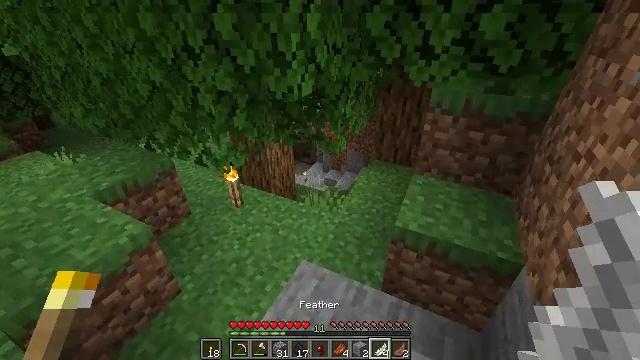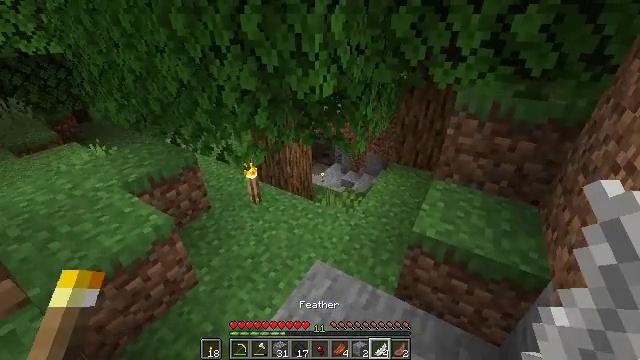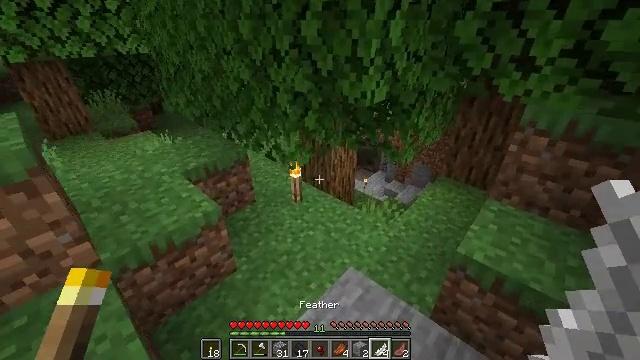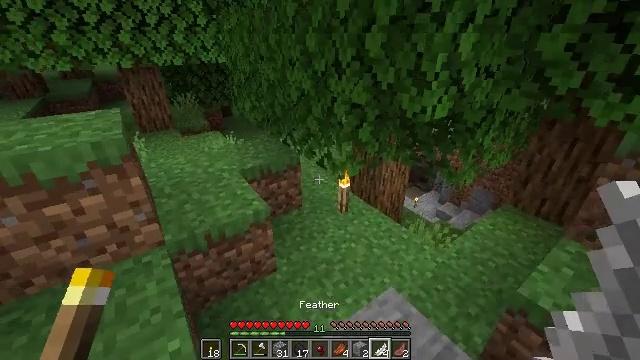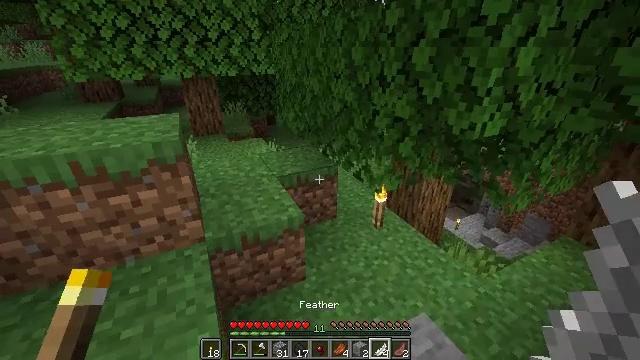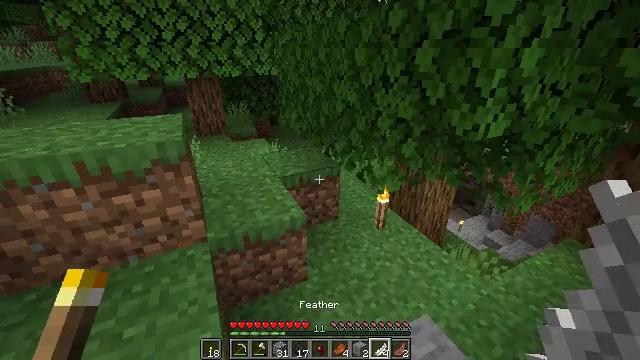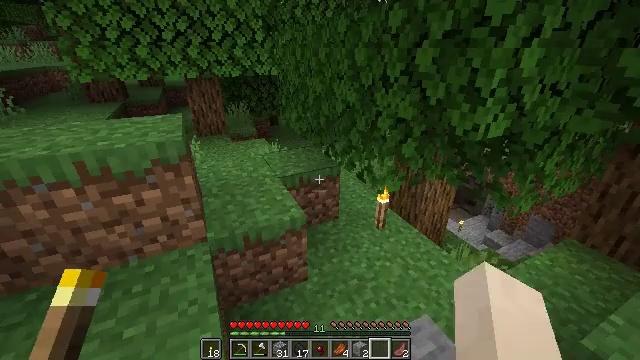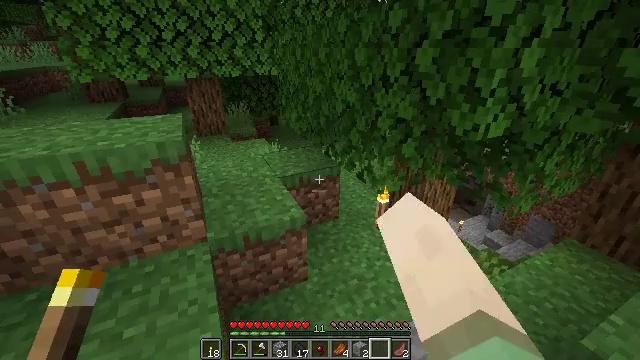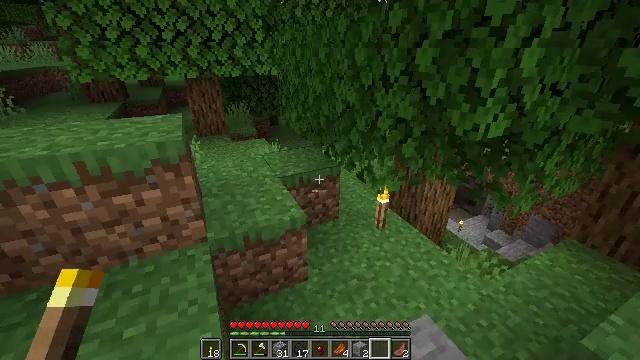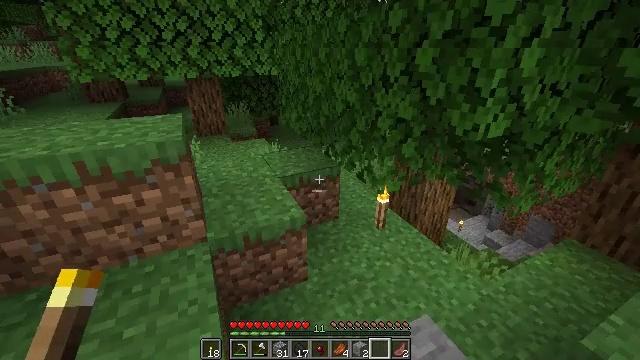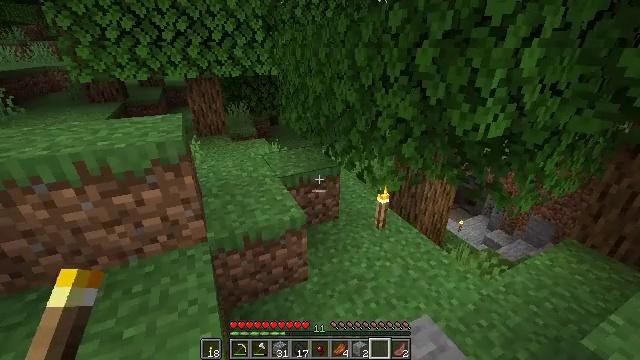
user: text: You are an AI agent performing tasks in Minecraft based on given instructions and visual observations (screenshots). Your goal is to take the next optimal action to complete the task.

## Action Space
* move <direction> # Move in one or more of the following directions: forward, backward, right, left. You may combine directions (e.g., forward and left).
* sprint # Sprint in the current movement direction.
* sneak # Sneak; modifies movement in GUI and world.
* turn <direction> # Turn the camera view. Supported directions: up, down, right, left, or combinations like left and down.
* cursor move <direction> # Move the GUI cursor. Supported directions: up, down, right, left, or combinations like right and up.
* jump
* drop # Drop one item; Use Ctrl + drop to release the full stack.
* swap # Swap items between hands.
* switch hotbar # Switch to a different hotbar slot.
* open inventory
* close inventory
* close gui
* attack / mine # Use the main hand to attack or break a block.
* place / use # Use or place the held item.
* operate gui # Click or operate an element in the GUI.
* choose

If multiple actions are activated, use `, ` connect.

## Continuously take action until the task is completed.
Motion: motion action
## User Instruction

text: Remove a feather from the inventory.
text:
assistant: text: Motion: sprint, turn left
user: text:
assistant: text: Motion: sprint, turn left
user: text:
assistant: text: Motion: sprint, turn left and up
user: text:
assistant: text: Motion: sprint, turn left and up
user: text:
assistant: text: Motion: sprint
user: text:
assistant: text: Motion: sprint, drop
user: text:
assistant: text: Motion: sprint, drop
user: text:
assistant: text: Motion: sprint
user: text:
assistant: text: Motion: sprint
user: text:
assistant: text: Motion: no_op
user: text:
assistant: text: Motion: no_op